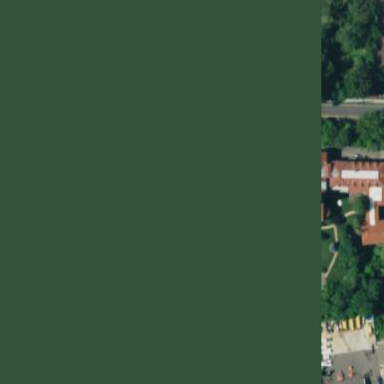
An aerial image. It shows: College or university.